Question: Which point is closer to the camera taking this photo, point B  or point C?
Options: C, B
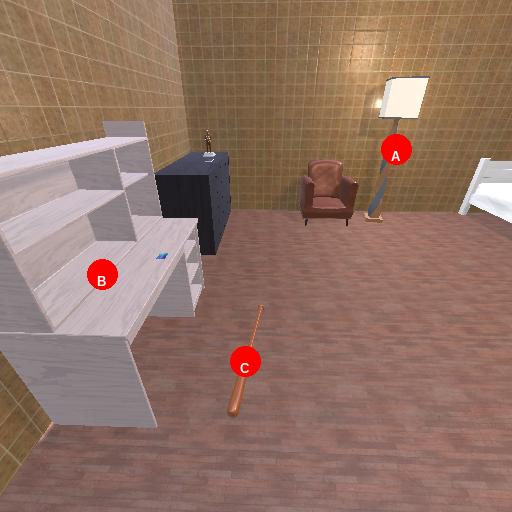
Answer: C